Interaction volume radius: 10 \u00c5
Interaction volume height: 10 \u00c5
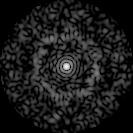
Disorder parameter: 0.8085